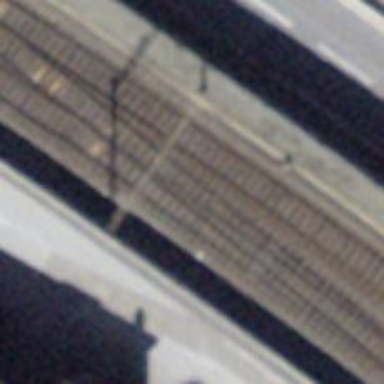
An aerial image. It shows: Single-track railway siding with electrified contact lines.